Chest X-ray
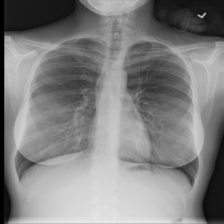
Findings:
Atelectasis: negative
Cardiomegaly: negative
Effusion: negative
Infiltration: positive
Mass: negative
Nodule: negative
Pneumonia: negative
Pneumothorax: negative
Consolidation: negative
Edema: negative
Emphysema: negative
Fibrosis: negative
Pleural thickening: negative
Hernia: negative